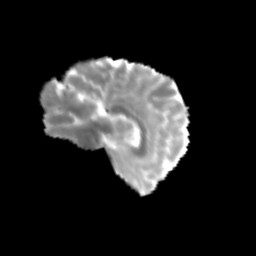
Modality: MD
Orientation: sagittal
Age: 49
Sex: female
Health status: ill
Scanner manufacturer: siemens
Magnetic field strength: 3 T
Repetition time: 8.7 s
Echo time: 0.11 s